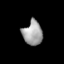
Tissue: skin
Cell type: Epithelial cells
Senescence score: 0.2373
Nuclear area (px): 458
Mean DAPI intensity: 162.697